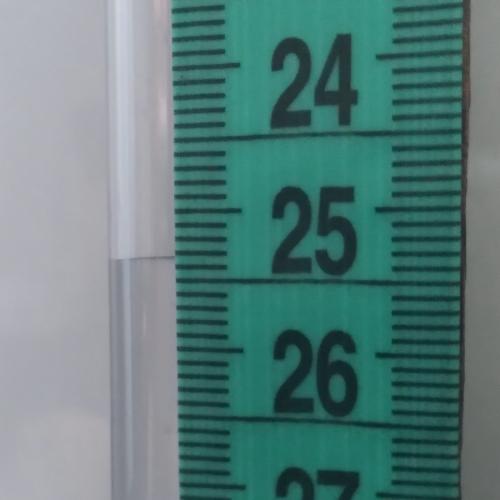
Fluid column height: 25.3 cm